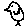
Label: bird